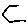
Label: hexagon